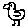
Label: bird